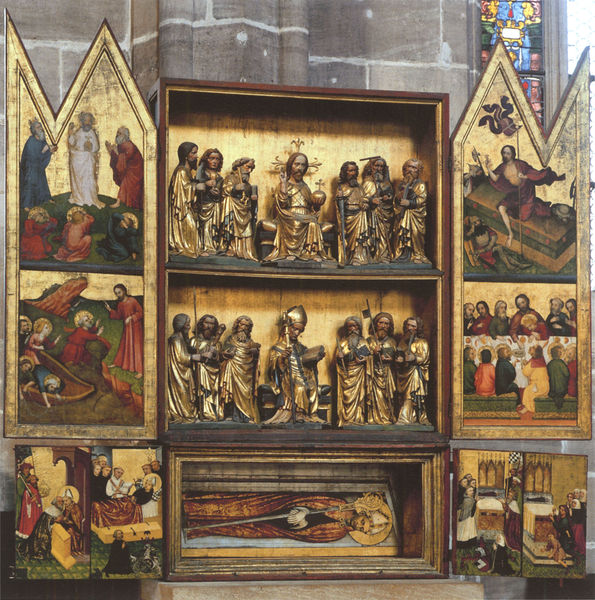
Titel: Deokarusaltar
Standort: Nürnberg, St. Lorenz (EU - D - B)
Schlagwörter: blau, gott, rot, gericht, bibel, johannes, tod, tot, täufer, kirche, gold, drei, mutter, krone, apfel, stab, papst, kreuz, gebet, altar, leben, christus, grab, jesus, segnung, predigt, heiliger, heilige, abendmahl, taufe, maria, anbetung, ikone, auferstehung, zepter, teile, triptychon, wunder, klappen, bischoff, wundertaten, juda, jozef, hieliger